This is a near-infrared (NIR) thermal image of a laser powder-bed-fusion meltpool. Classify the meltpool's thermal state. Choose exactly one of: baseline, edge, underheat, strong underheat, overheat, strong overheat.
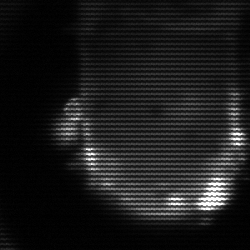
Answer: baseline